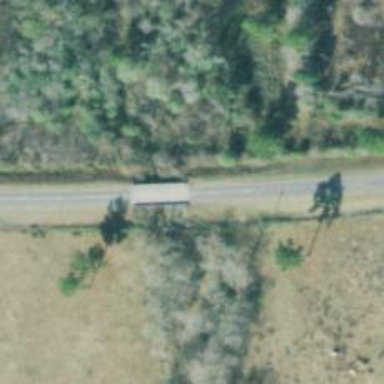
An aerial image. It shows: Tertiary road with bridge.